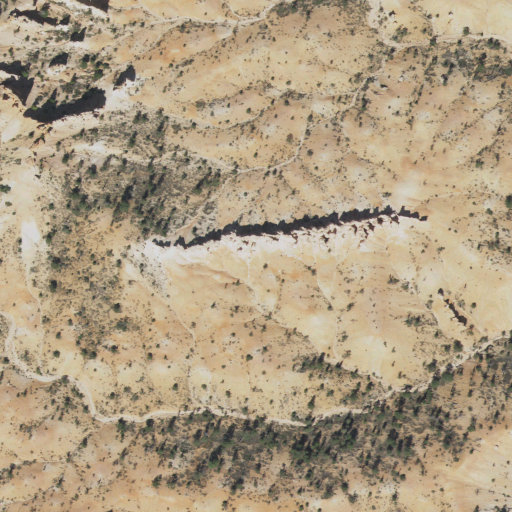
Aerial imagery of cliff(s) in Utah named Chinese Wall containing barren land, shrub, evergreen forest, and grassland